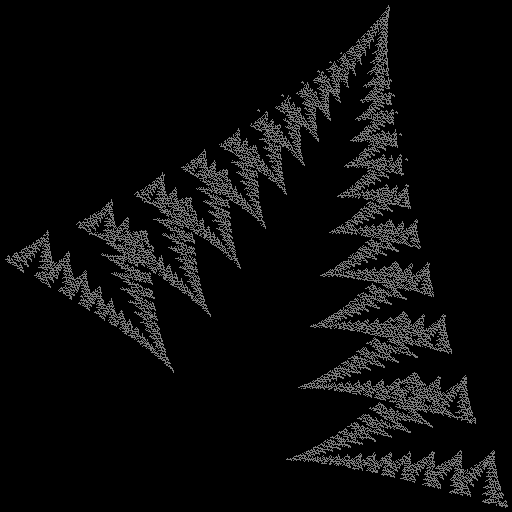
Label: zigzag